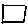
Label: square